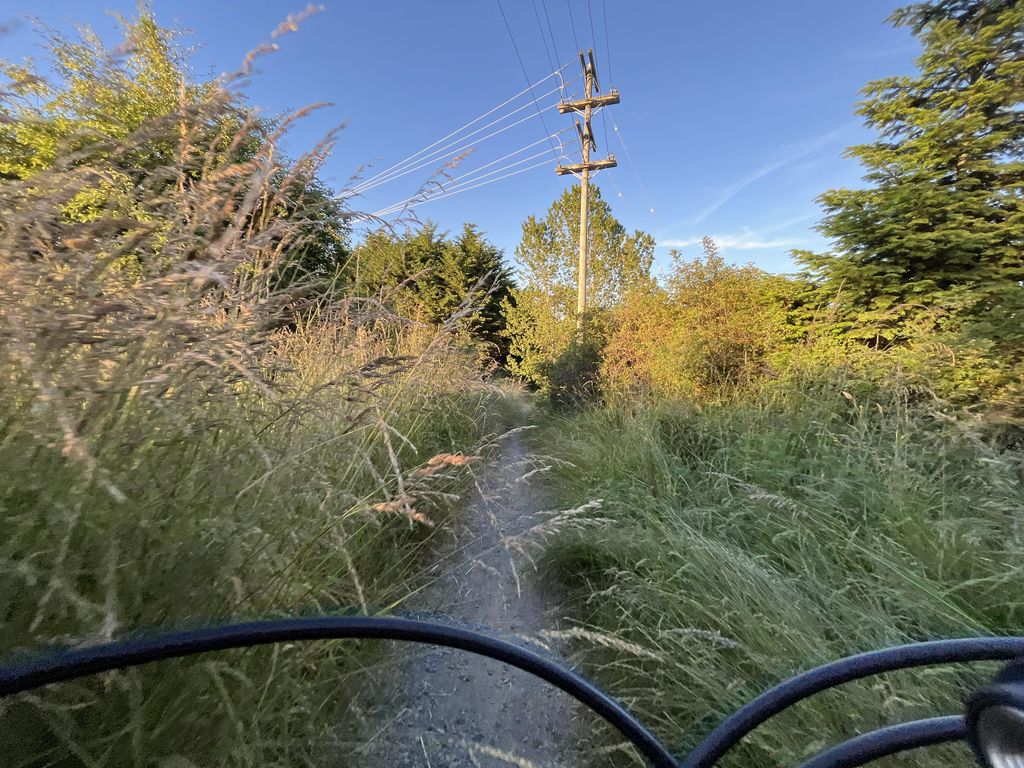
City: victoria